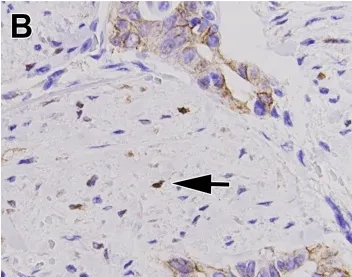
Immunohistochemical staining from the left thyroid tumor. (B) Beta-catenin immunostain, showing aberrant nuclear staining in the stromal cells (arrow). The epithelial (papillary carcinoma) component of the tumor shows membranous staining for beta-catenin without aberrant nuclear localization of the protein (400x magnification).
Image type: pathology (immunostaining)